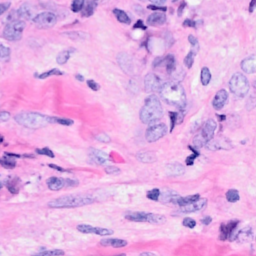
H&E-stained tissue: Breast